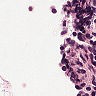
Metastatic tissue present: no